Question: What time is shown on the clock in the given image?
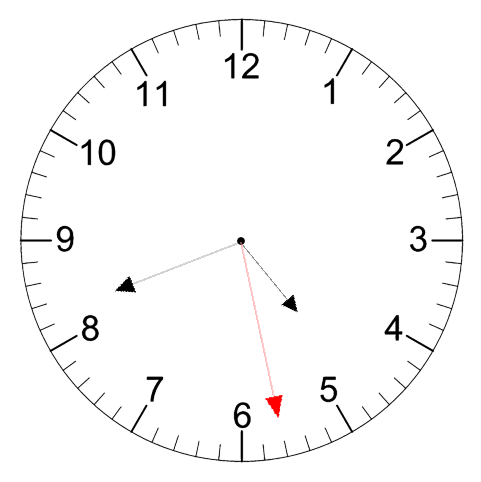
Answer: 04:41:28